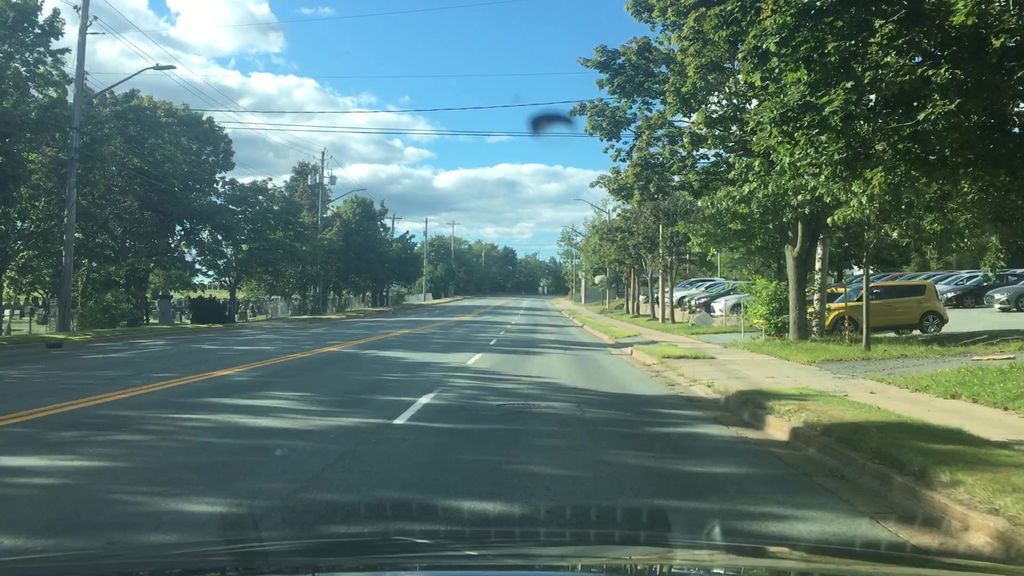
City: halifax